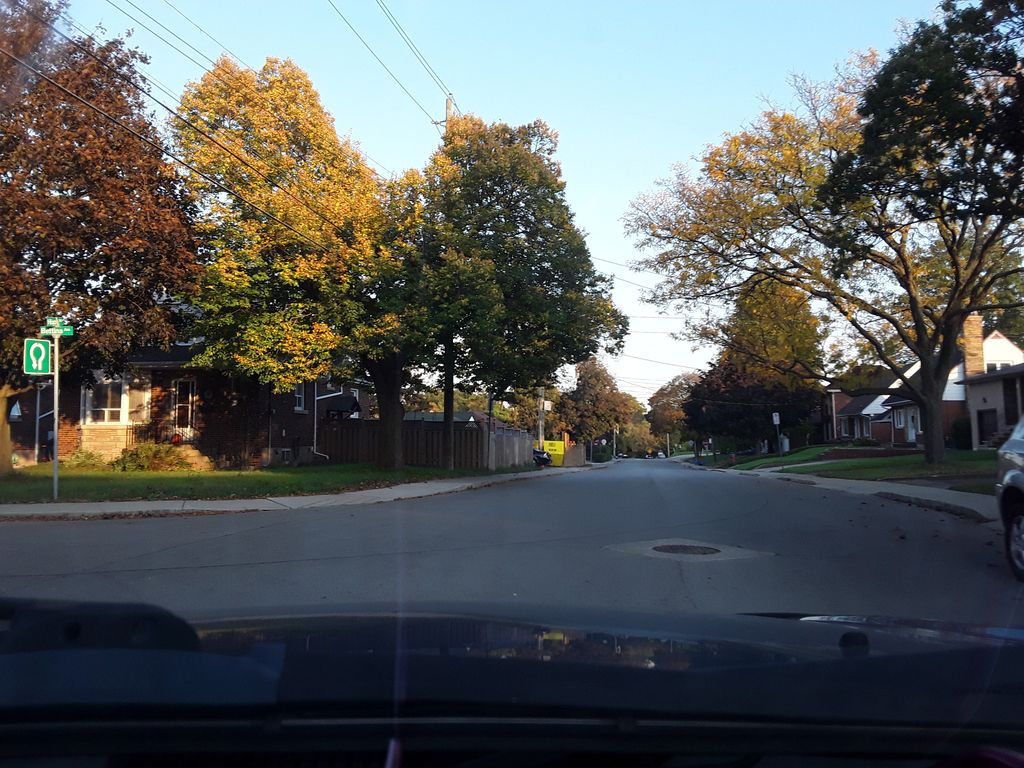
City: hamilton